Question: Ok I was in the process of getting an answer for another SO question, and I came up with the following function to get a distinct list of int's:
'''
static List<Int32> Example(params List<Int32> lsts)
{
List<Int32> result = new List<int>();
foreach (var lst in lsts)
{
result = result.Concat(lst).ToList();
}
return result.Distinct().OrderBy(c => c).ToList();
}
'''
When I look at 'var' in VS2012, it says its of type 'Int32' not 'List<Int32>'. Shown here:

Shouldn't var be type 'List<Int32>' ??
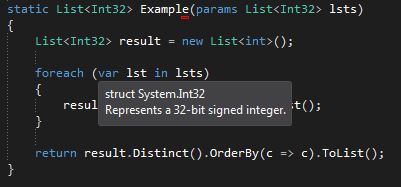
Answer: you are missing a '[]' at the end of the parameter type declaration:
'''
// v-- this is missing in your code
static List<Int32> Example(params List<Int32>[] lsts)
{
List<Int32> result = new List<int>();
foreach (var lst in lsts)
{
result = result.Concat(lst).ToList();
}
return result.Distinct().OrderBy(c => c).ToList();
}
'''